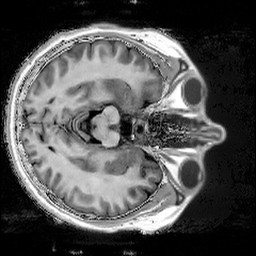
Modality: T1w
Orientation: axial
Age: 51
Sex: female
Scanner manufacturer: siemens
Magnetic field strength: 3 T
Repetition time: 5 s
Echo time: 0.00298 s